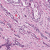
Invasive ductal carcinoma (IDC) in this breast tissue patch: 1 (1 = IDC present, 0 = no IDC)